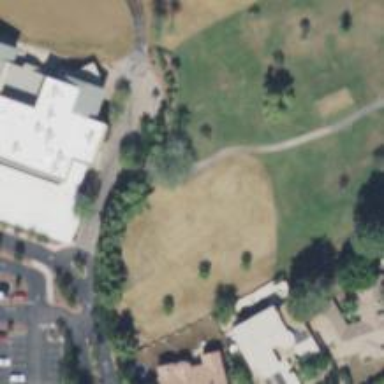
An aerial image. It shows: Footway road used also as golf cart path.